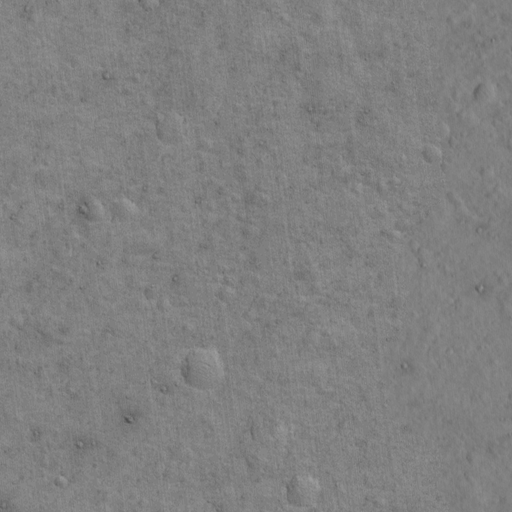
Classes present: Background